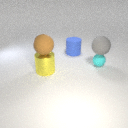
small cyan rubber sphere in front of large blue rubber cylinder